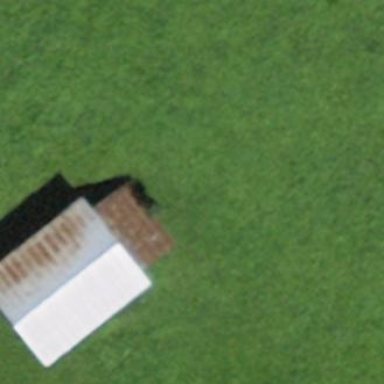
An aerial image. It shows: Barn.